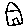
Label: house